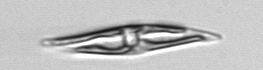
Label: Pleurosigma